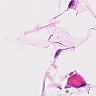
Metastatic tissue present: no